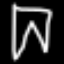
Label: pants